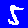
Digit: 5